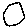
Label: hexagon